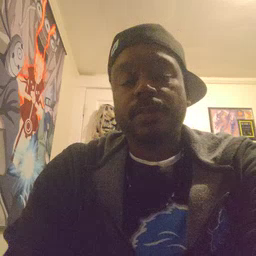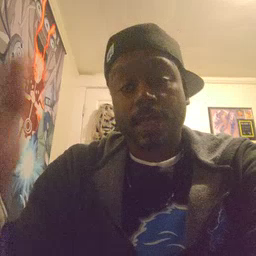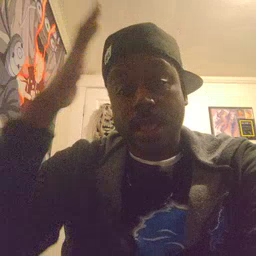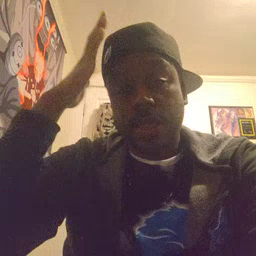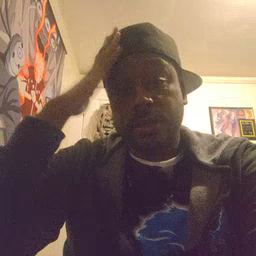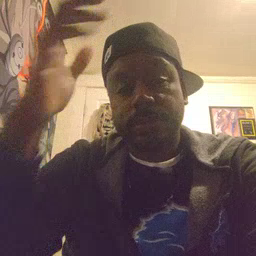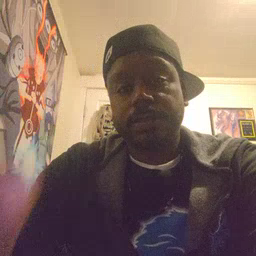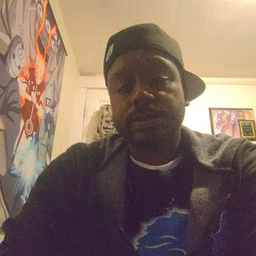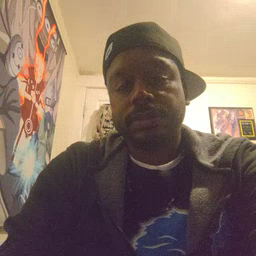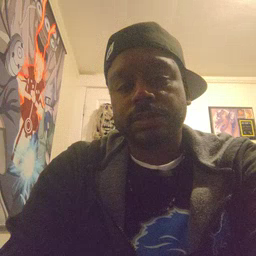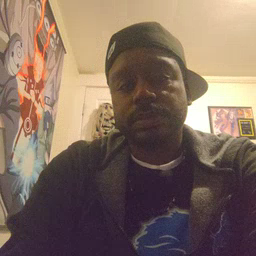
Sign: hat